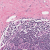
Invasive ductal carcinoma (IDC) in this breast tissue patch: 1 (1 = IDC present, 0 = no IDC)